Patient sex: M
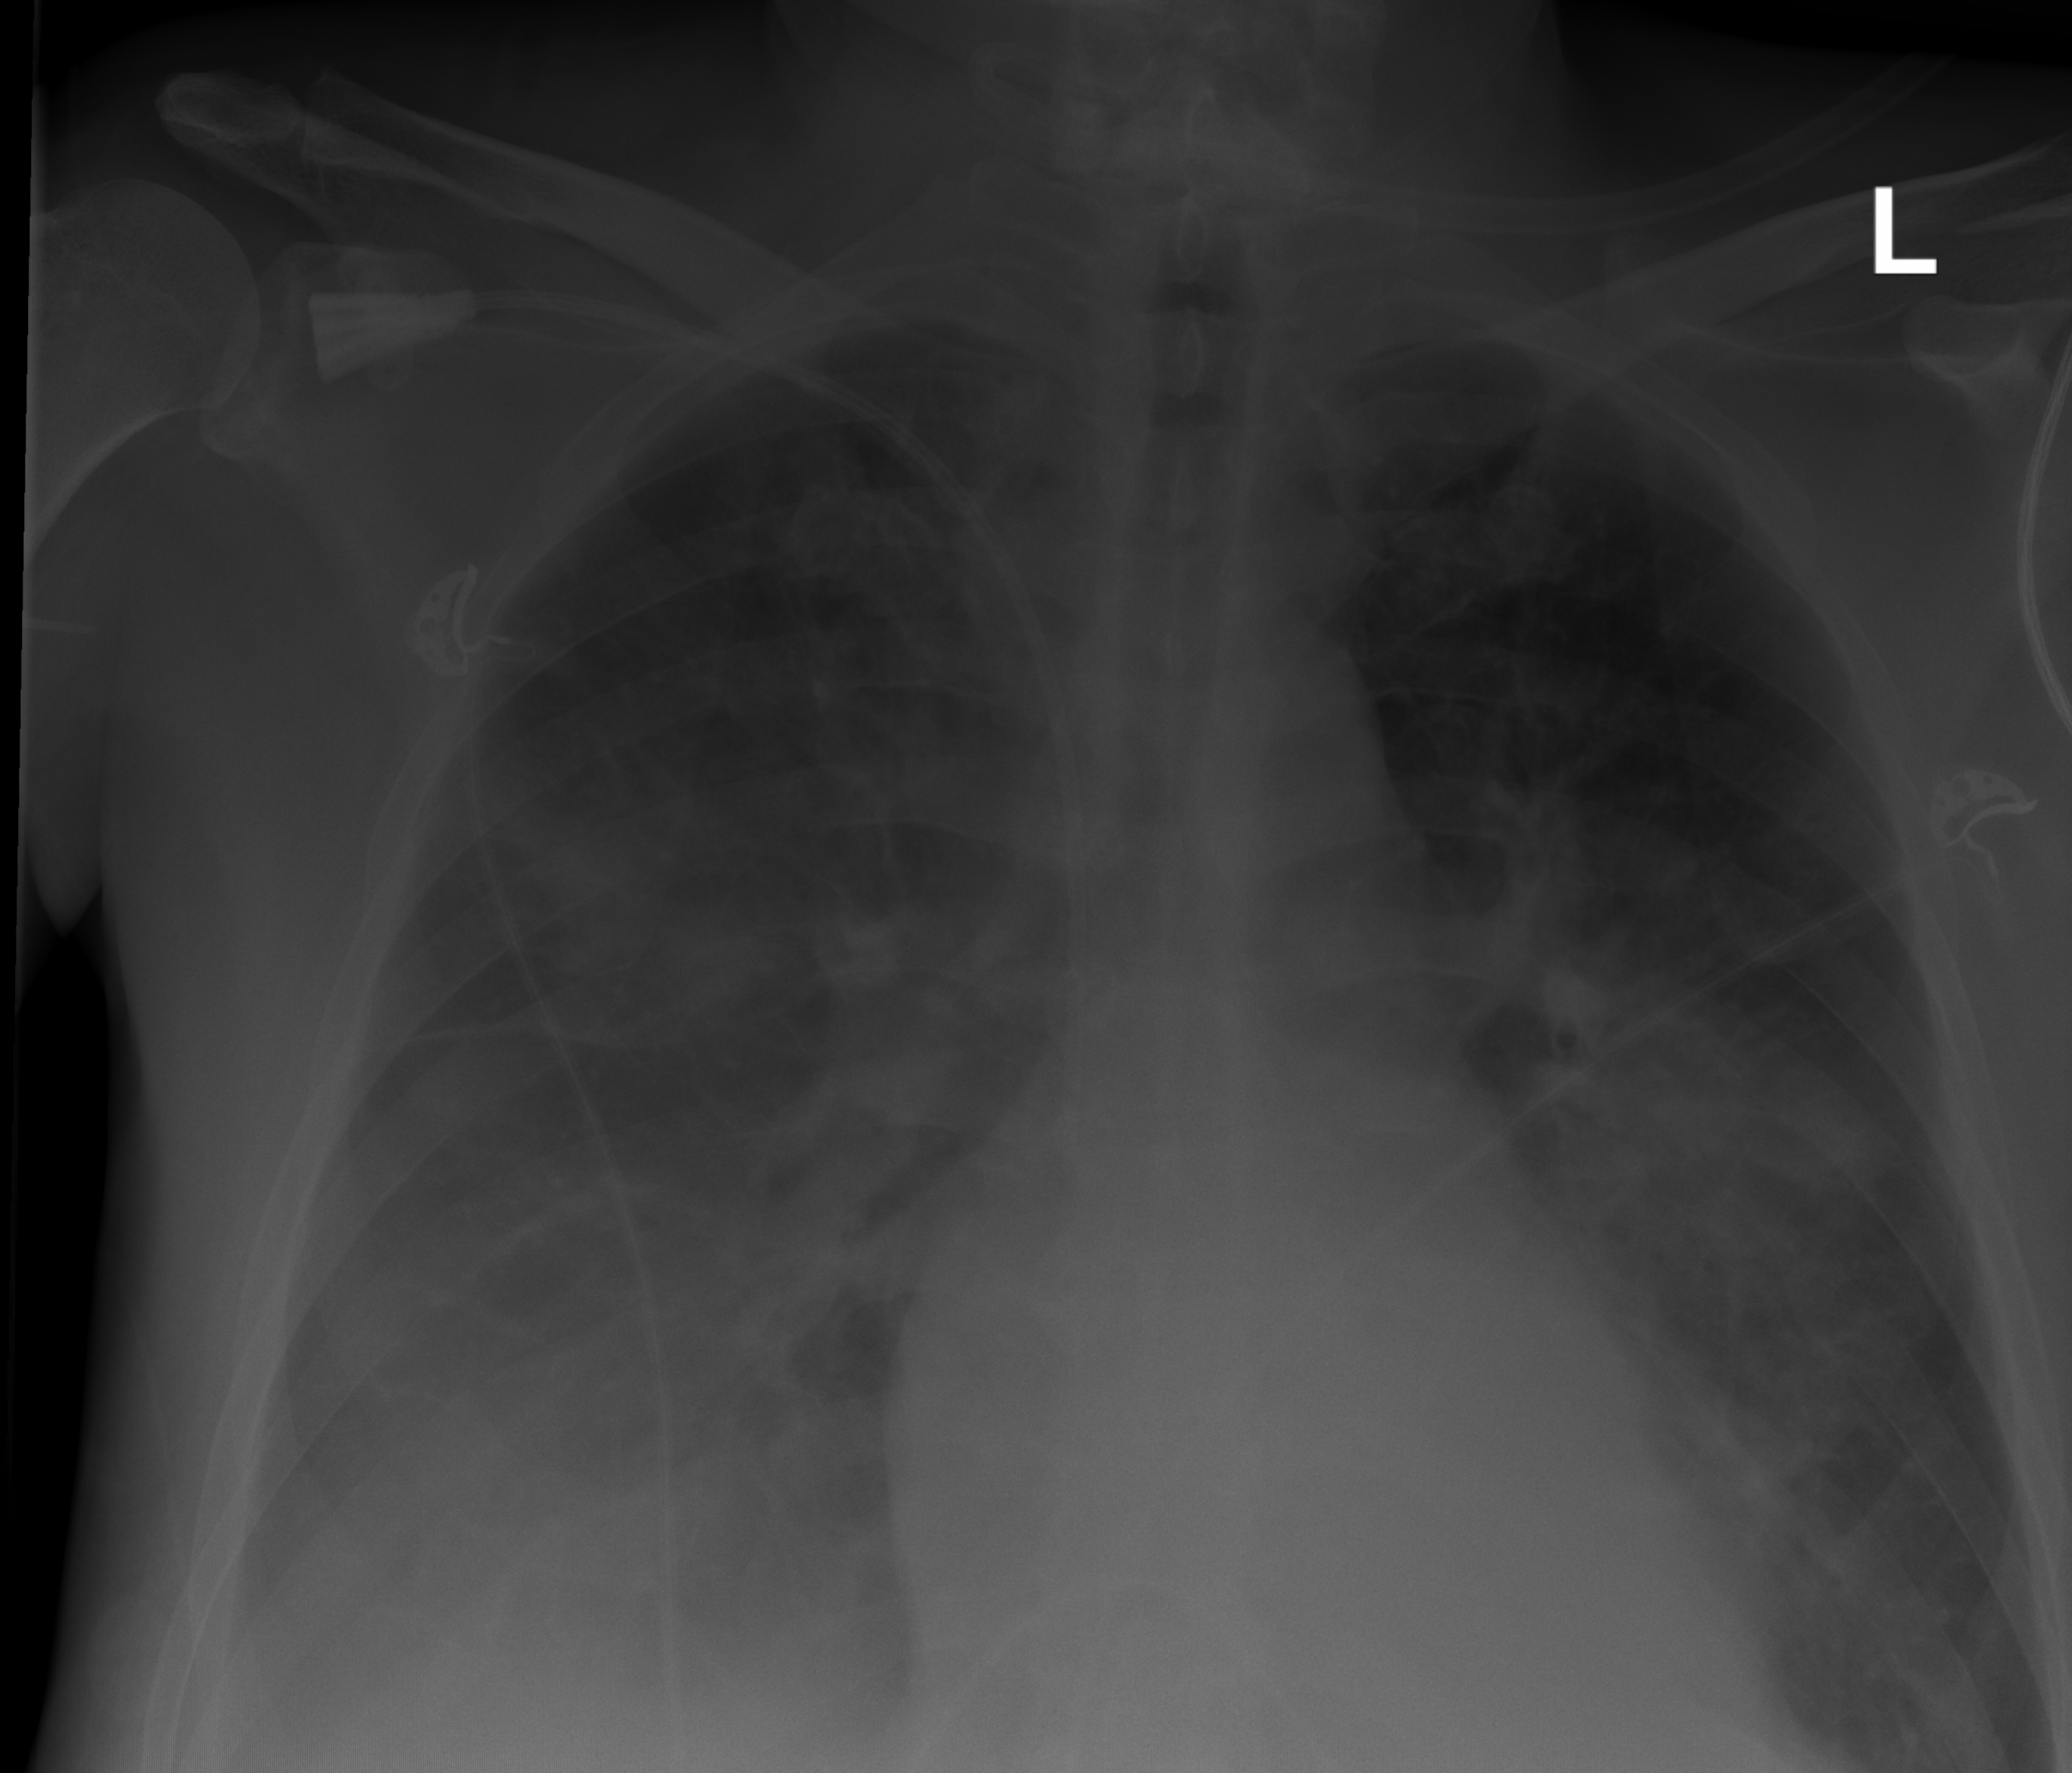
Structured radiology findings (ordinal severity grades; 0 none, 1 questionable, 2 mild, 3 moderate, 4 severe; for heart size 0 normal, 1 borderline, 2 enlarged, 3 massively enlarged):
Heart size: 2
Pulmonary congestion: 2
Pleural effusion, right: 3
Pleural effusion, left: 3
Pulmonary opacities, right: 3
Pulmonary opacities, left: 3
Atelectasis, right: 3
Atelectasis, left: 3